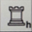
Piece: wR